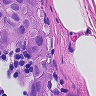
Metastatic tissue present: yes